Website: bh-photo
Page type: store-pickup
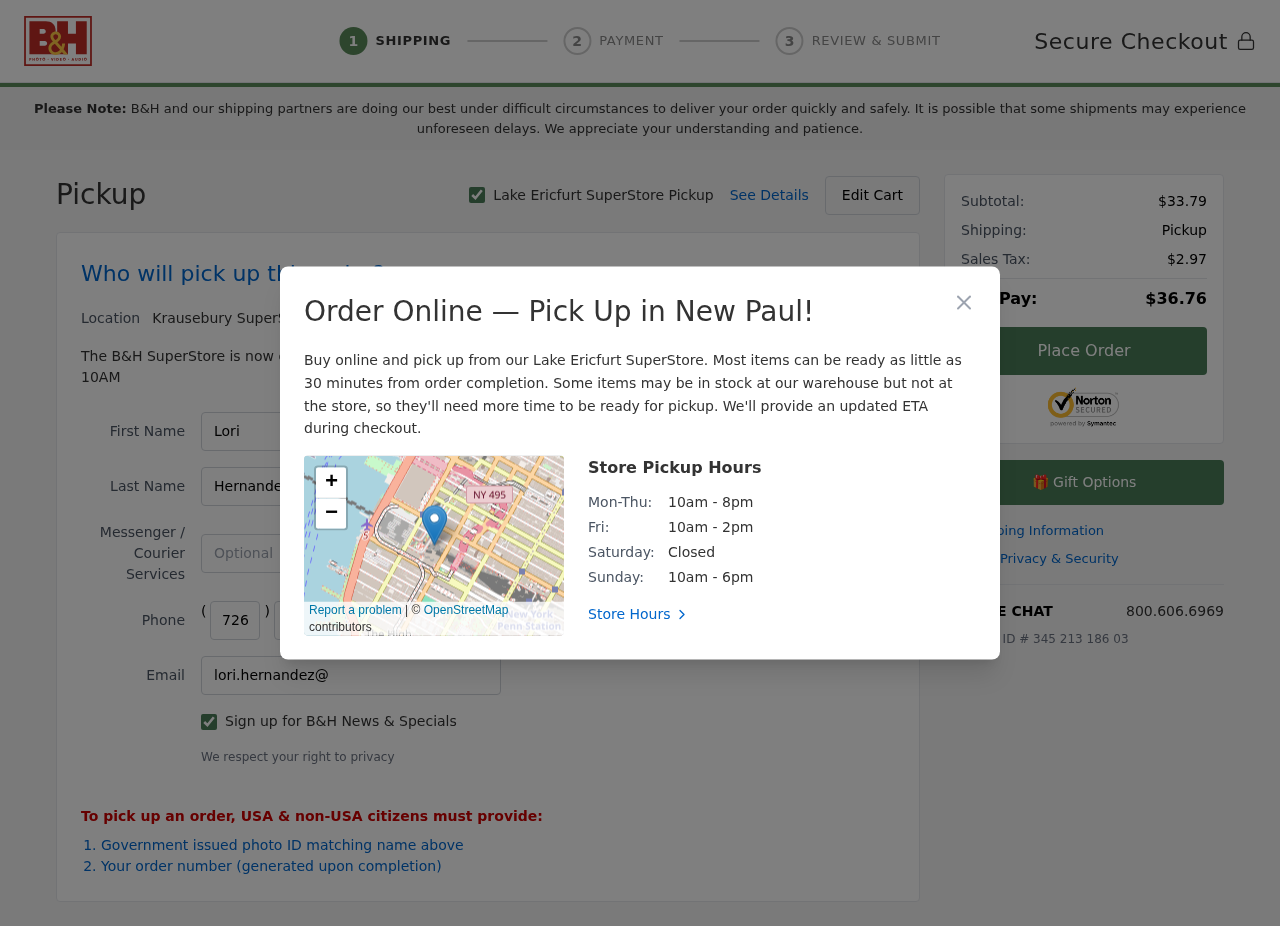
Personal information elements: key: PII_CITY
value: Lake Ericfurt
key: PII_CITY2
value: Krausebury
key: PII_CITY3
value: New Paul
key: PII_EMAIL
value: lori.hernandez@yahoo.com
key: PII_FIRSTNAME
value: Lori
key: PII_LASTNAME
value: Hernandez
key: PII_PHONE_AREA
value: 726
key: PII_PHONE_PREFIX
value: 219
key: PII_PHONE_SUFFIX
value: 9806
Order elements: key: ORDER_SUBTOTAL
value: $33.79
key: ORDER_TAX
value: $2.97
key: ORDER_TOTAL
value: $36.76
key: ORDER_ID
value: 345 213 186 03